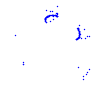
Particle: kaon